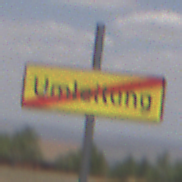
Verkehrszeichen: EndeDerUmleitungsankuendigung
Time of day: Midday
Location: Outdoor (Nature)
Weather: PartlyCloudy
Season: NotSpecified
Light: Natural